Question: i am reading data from soap service and want to display them in a list.
to do this, I have created a base adapter. And trying to use that in asynctask. But that is giving some error that i dont have a solution. as per the error i think there is some problem in the postExecute in the asynctask, but don't have idea how to solve it.
some help will be really great.
here is some of the codes.
## the class
'''
public class PatientBasicInfo {
private String FirstName;
private String LastName;
private String Id;
private String Gender;
private String DateOfBirth;
public PatientBasicInfo(String firstname,String lastname,String id){
this.FirstName=firstname;
this.LastName=lastname;
this.Id=id;
}
public String getFirstName(){
return this.FirstName;
}
public void setFirstName(String firstname){
this.FirstName=firstname;
}
public String getLastName(){
return this.LastName;
}
public void setLastName(String lastname){
this.LastName=lastname;
}
public String getPatientId(){
return this.Id;
}
public void setPatientId(String Id){
this.Id=Id;
}
public String getGender(){
return this.Gender;
}
public void setGender(String gender){
this.Gender=gender;
}
public String getDateOfBirth(){
return this.DateOfBirth;
}
public void setDateOfBirth(String dob){
this.DateOfBirth=dob;
}
@Override
public String toString(){
return FirstName+" "+LastName;
}
}
'''
## The base adapter
'''
public class PatientListBaseAdapter extends BaseAdapter{
private static ArrayList<PatientBasicInfo> patientArrayList;
private LayoutInflater mInflater;
private Context context;
public PatientListBaseAdapter(Context ctx,ArrayList<PatientBasicInfo> result) {
// TODO Auto-generated constructor stub
patientArrayList=result;
mInflater = LayoutInflater.from(context);
this.context=ctx;
}
public int getCount() {
// TODO Auto-generated method stub
return patientArrayList.size();
}
public Object getItem(int position) {
// TODO Auto-generated method stub
return patientArrayList.get(position);
}
public long getItemId(int position) {
// TODO Auto-generated method stub
return position;
}
public View getView(int position, View convertView, ViewGroup parent) {
// TODO Auto-generated method stub
ViewHolder holder;
final String patientId=patientArrayList.get(position).getPatientId();
final String patientFirstName=patientArrayList.get(position).getFirstName();
final String patientLastName=patientArrayList.get(position).getLastName();
mInflater = (LayoutInflater)
context.getSystemService(Activity.LAYOUT_INFLATER_SERVICE);
if (convertView == null) {
convertView = mInflater.inflate(R.layout.custom_rowview, null);
holder = new ViewHolder();
holder.txtFirstName = (TextView) convertView.findViewById(R.id.patientfirstname);
holder.txtLastName = (TextView) convertView.findViewById(R.id.patientlastname);
holder.txtID=(TextView)convertView.findViewById(R.id.patientid);
convertView.setTag(holder);
} else {
holder = (ViewHolder) convertView.getTag();
}
holder.txtFirstName.setText(patientFirstName);
holder.txtLastName.setText(patientLastName);
holder.txtID.setText(patientId);
return convertView;
}
private class ViewHolder {
TextView txtFirstName;
TextView txtID;
TextView txtLastName;
}}
'''
## the activity
'''
public class PatientListActivity extends Activity{
private static final String SOAP_ACTION = "";
private static final String NAMESPACE = "";
private static final String METHOD_NAME = "getPatientList";
private static final String URL = "";
TextView tv;
@Override
protected void onCreate(Bundle savedInstanceState) {
super.onCreate(savedInstanceState);
setContentView(R.layout.custom_listview);
Intent intent = getIntent();
String nurseId = intent.getStringExtra("nurseid");
new CallgetPatientList().execute(nurseId);
}
class CallgetPatientList extends AsyncTask<String,Void,ArrayList<PatientBasicInfo>>{
@Override
protected ArrayList<PatientBasicInfo> doInBackground(String... params) {
// TODO Auto-generated method stub
Log.d("param", params[0].toString());
SoapObject request = new SoapObject(NAMESPACE, METHOD_NAME);
Credetials cred=new Credetials("username","password");
PropertyInfo credPropertyinfo=new PropertyInfo();
credPropertyinfo.setName("credetials");
credPropertyinfo.setValue(cred);
credPropertyinfo.setType(cred.getClass());
request.addProperty(credPropertyinfo);
request.addProperty("nurseId", params[0].toString());
SoapSerializationEnvelope envelope = new SoapSerializationEnvelope(SoapEnvelope.VER11);
envelope.setOutputSoapObject(request);
HttpTransportSE androidHttpTransport = new HttpTransportSE(URL);
try{
androidHttpTransport.call(SOAP_ACTION, envelope);
SoapObject response = (SoapObject) envelope.bodyIn;
ArrayList<PatientBasicInfo> patientList=new ArrayList<PatientBasicInfo>();
for(int i= 0; i< response.getPropertyCount(); i++){
SoapObject object = (SoapObject)response.getProperty(i);
String firstname=object.getProperty("firstName").toString();
String lastname=object.getProperty("lastName").toString();
String id=object.getProperty("id").toString();
PatientBasicInfo aa=new PatientBasicInfo(firstname,lastname,id);
patientList.add(aa);
}
Log.d("patientCount", Integer.toString(patientList.size()));
return patientList;
}catch(Exception e){
//return e.getMessage();
return null;
}
}
@Override
protected void onPostExecute(ArrayList<PatientBasicInfo> result){
//super.onPostExecute(result);
Log.d("resultcount", Integer.toString(result.size()));
final ListView lv = (ListView) findViewById(R.id.ListView01);
PatientListBaseAdapter adapter=new PatientListBaseAdapter(getApplicationContext(),result);
lv.setAdapter(adapter);
}
}
@Override
public boolean onCreateOptionsMenu(Menu menu) {
// Inflate the menu; this adds items to the action bar if it is present.
getMenuInflater().inflate(R.menu.activity_patient_list, menu);
//return true;
return true;
}
}
'''
## the error

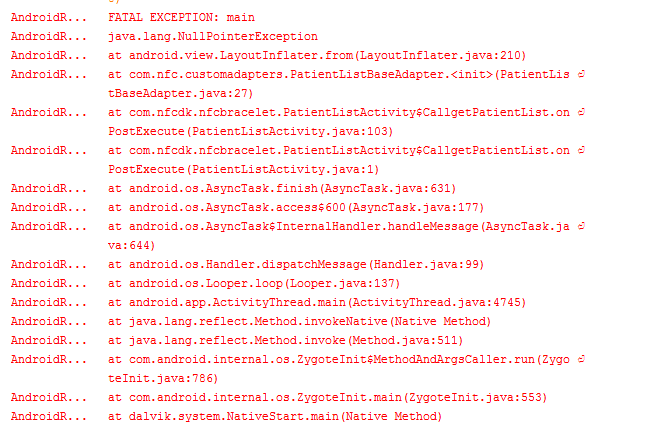
Answer: Currently you are passing NULL context to 'LayoutInflater.from' so use change 'PatientListBaseAdapter' constructor code as :
'''
public PatientListBaseAdapter(Context ctx,ArrayList<PatientBasicInfo> result) {
// TODO Auto-generated constructor stub
patientArrayList=result;
this.context=ctx;
mInflater = LayoutInflater.from(this.context);
}
'''